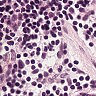
Metastatic tissue present: no